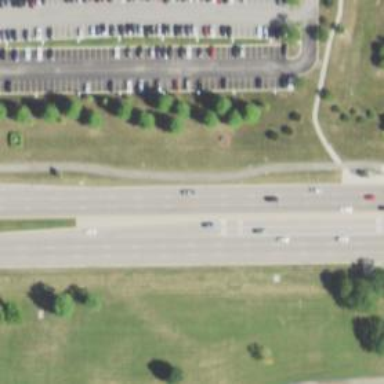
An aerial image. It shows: Primary highway.